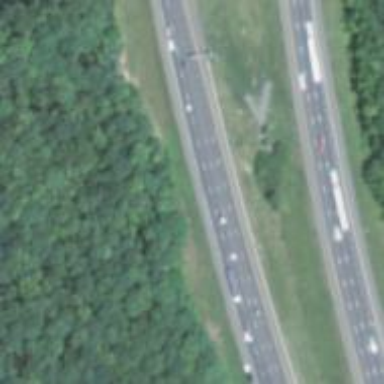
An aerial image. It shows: Motorway junction.